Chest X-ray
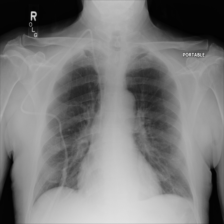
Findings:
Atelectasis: negative
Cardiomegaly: negative
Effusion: negative
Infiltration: negative
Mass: negative
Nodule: negative
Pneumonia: negative
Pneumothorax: negative
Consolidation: negative
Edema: negative
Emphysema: negative
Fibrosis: negative
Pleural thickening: negative
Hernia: negative